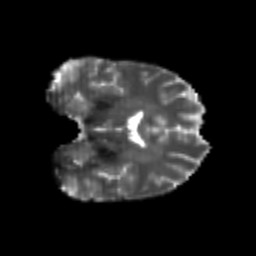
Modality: T2w
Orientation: coronal
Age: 26
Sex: female
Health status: healthy
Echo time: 0.074 s